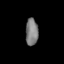
Tissue: lung
Cell type: Myeloid cells
Senescence score: 0.2006
Nuclear area (px): 330
Mean DAPI intensity: 126.024